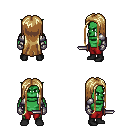
a pixel art fantasy rpg character, male body template, orc, green skin, steel arm armor, red pants, blonde extra-long hairstyle, metal gloves, black shoes, dagger, four views (front, back, left, right), 2x2 character sprite sheet, small pixel art, hard edges, no anti-aliasing